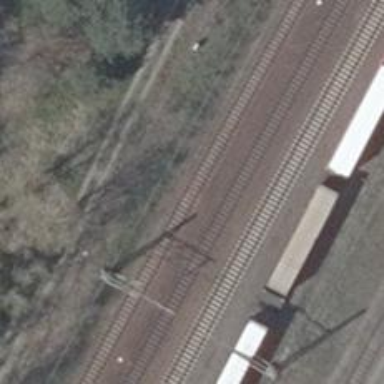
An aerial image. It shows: Rail siding with electrified contact lines for trains.